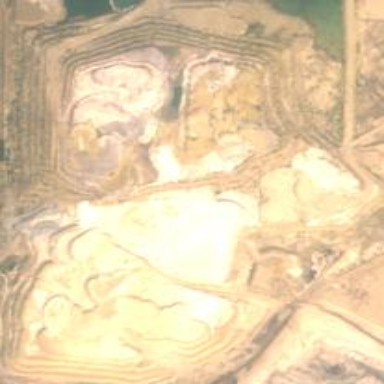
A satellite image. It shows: Quarry area.